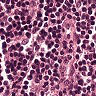
Metastatic tissue present: no